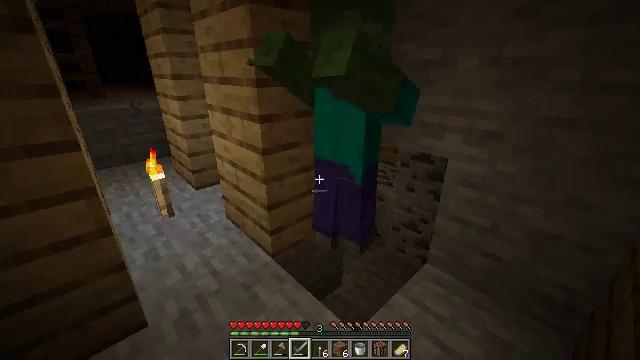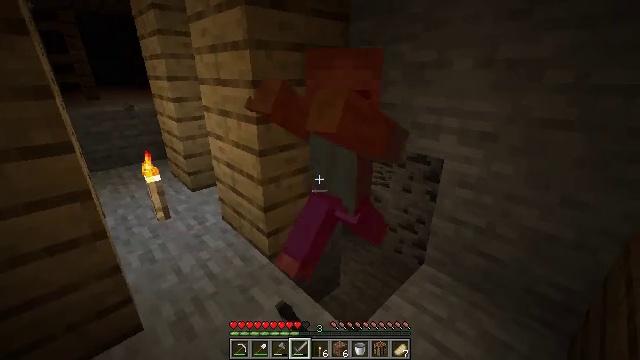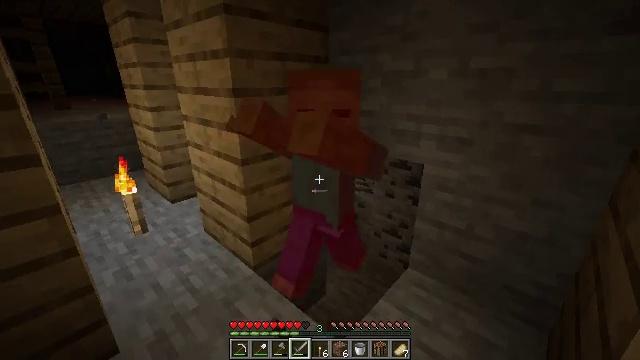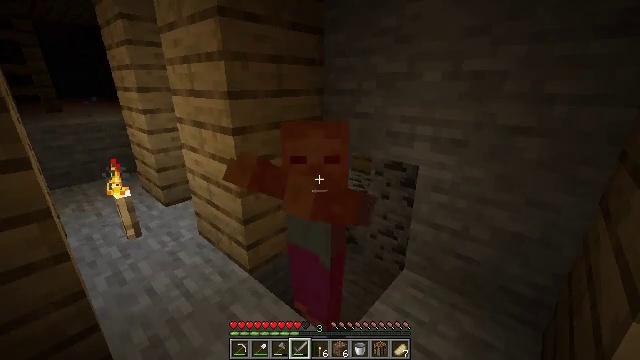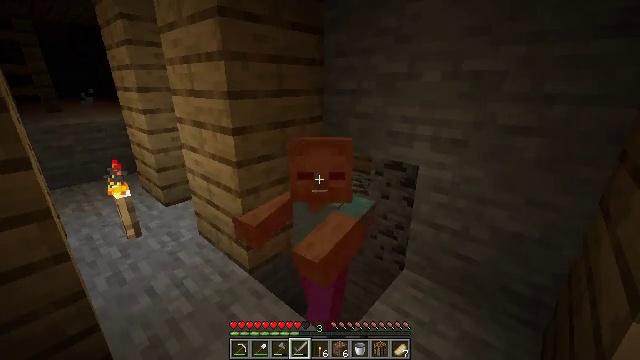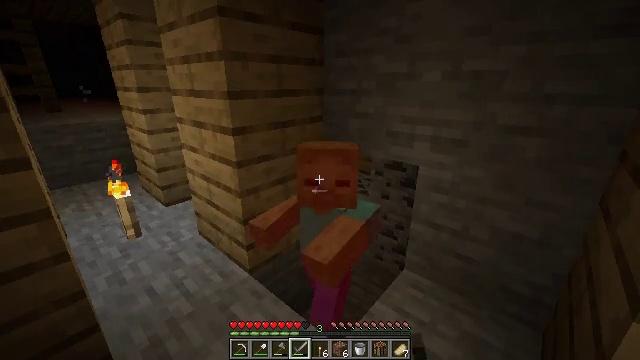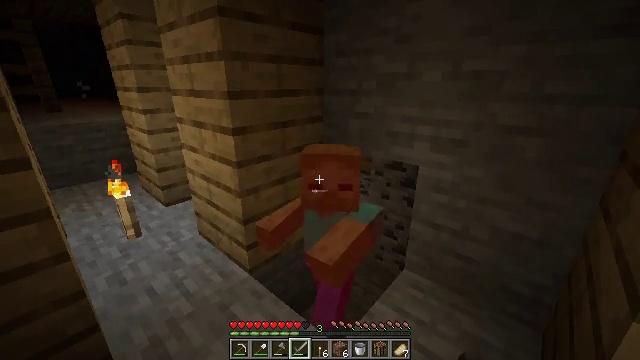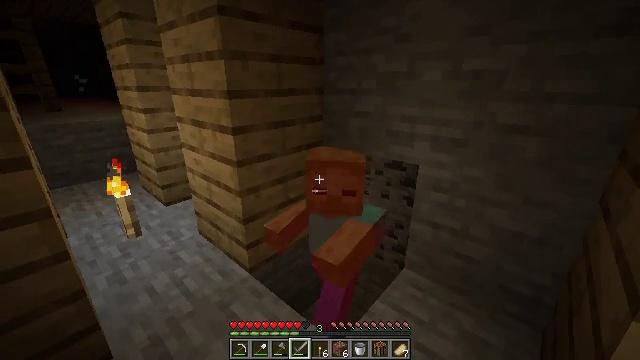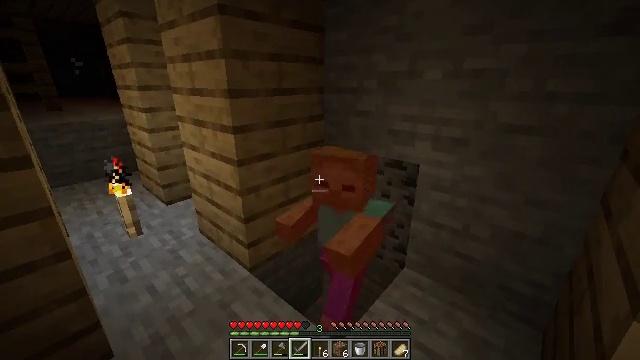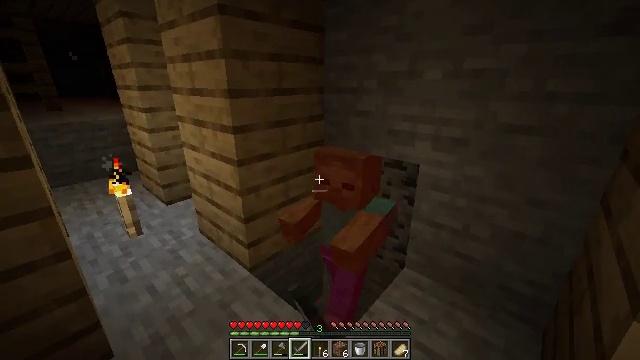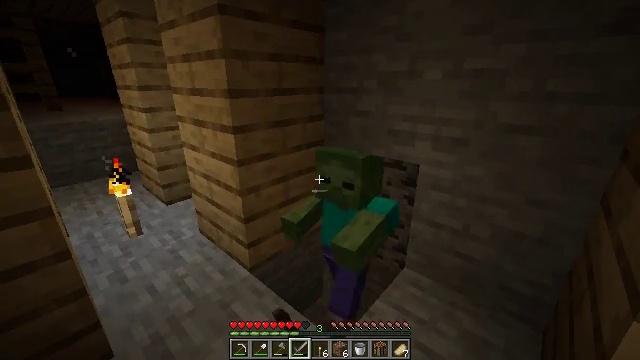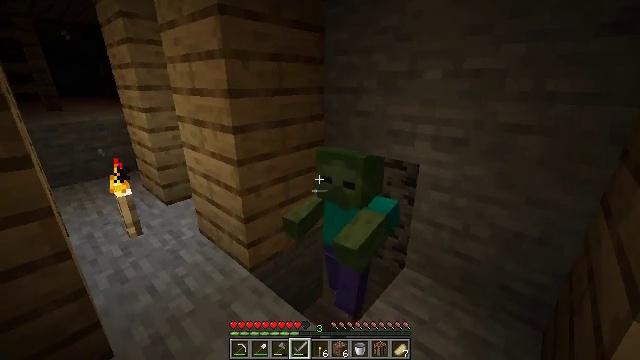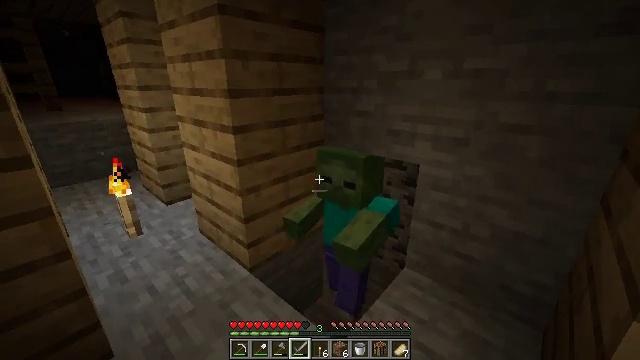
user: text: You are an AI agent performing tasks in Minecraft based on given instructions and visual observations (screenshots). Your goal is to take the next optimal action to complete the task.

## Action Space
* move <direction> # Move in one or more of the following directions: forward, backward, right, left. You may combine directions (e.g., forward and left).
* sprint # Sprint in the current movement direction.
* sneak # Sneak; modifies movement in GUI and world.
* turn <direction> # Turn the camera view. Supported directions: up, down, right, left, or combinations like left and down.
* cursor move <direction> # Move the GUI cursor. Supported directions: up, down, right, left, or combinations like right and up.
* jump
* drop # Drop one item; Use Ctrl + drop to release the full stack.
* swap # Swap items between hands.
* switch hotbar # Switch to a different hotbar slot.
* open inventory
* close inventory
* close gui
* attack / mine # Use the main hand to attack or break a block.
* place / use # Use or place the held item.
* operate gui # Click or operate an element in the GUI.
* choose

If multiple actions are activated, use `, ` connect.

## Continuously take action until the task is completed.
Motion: motion action
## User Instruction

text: Hunt the zombie.
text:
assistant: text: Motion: attack / mine
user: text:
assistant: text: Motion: turn right and up
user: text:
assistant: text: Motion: turn right, attack / mine
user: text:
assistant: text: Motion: attack / mine
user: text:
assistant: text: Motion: attack / mine
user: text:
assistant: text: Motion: attack / mine
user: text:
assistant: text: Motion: no_op
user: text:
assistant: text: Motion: attack / mine
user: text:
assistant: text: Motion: attack / mine
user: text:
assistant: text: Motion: attack / mine
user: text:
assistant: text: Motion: no_op
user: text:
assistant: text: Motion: attack / mine
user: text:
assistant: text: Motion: attack / mine